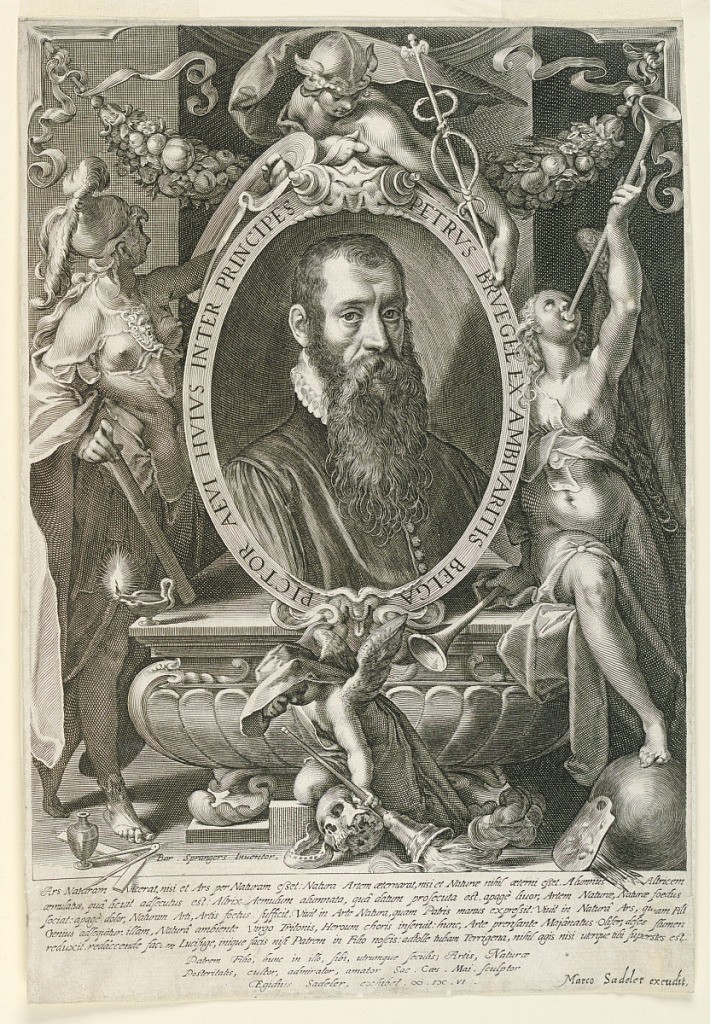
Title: Portrait of Pieter Brughel the Younger
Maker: Bartholomaeus Spranger, Flemish, 1546 - 1611
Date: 1606
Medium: engraving on laid paper
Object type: Print
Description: Vertical rectangle. Portrait of Pieter Brueghel in a medallion: title; lower left: ''Bart. Spranger inventor''; lower right: ''Marco Sadeler excudit''; along lower margin: ''Ars Naturam vicerat... Aegidius Sadeler exhibet oo .... VI''.